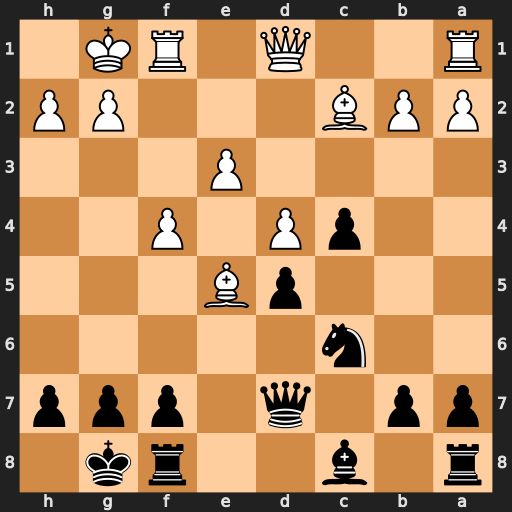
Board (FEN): r1b2rk1/pp1q1ppp/2n5/3pB3/2pP1P2/4P3/PPB3PP/R2Q1RK1
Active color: b
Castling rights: -
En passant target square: -
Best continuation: f6 Qh5 g6